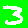
Digit: 3